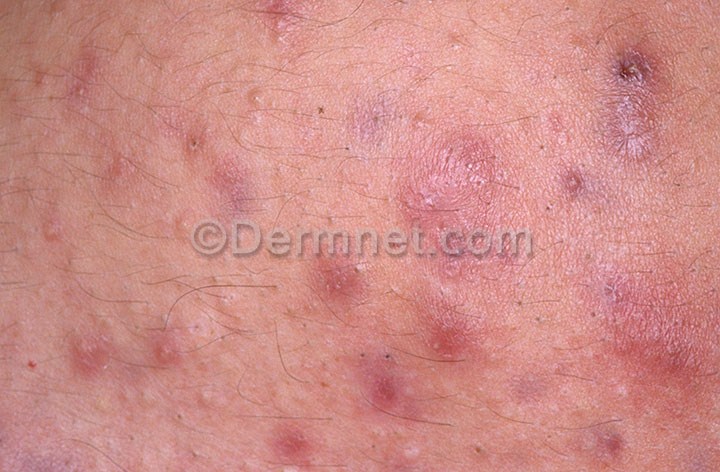
Disease: Acne and Rosacea Photos